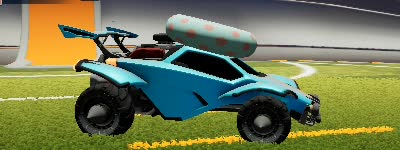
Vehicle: octane